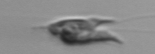
Label: Chrysochromulina_lanceolata